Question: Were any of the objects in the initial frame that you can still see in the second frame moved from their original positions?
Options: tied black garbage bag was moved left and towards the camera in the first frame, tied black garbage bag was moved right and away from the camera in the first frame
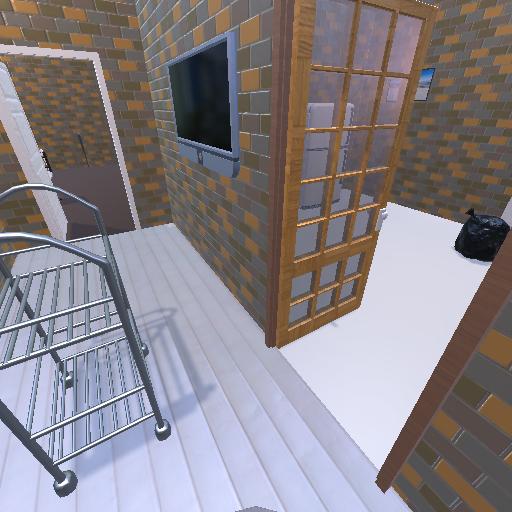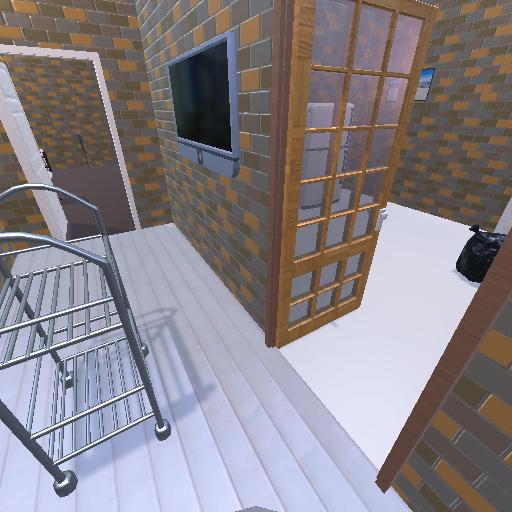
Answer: tied black garbage bag was moved left and towards the camera in the first frame